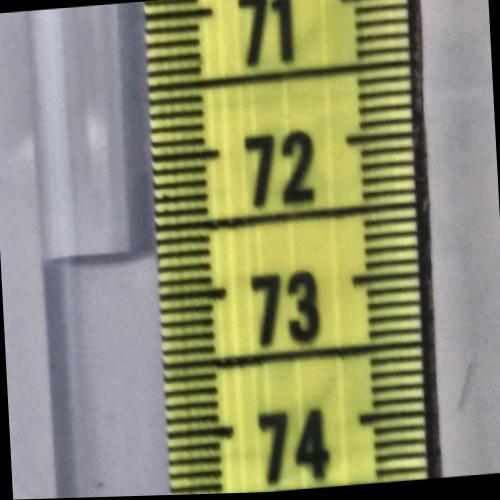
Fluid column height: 72.7 cm